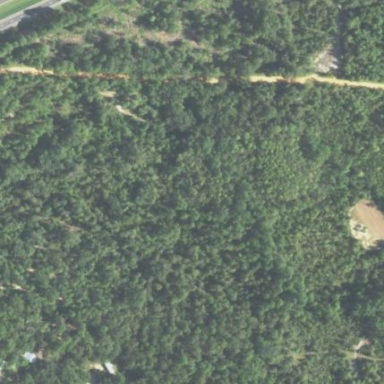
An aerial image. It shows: Mixed woodland with various types of leaves.